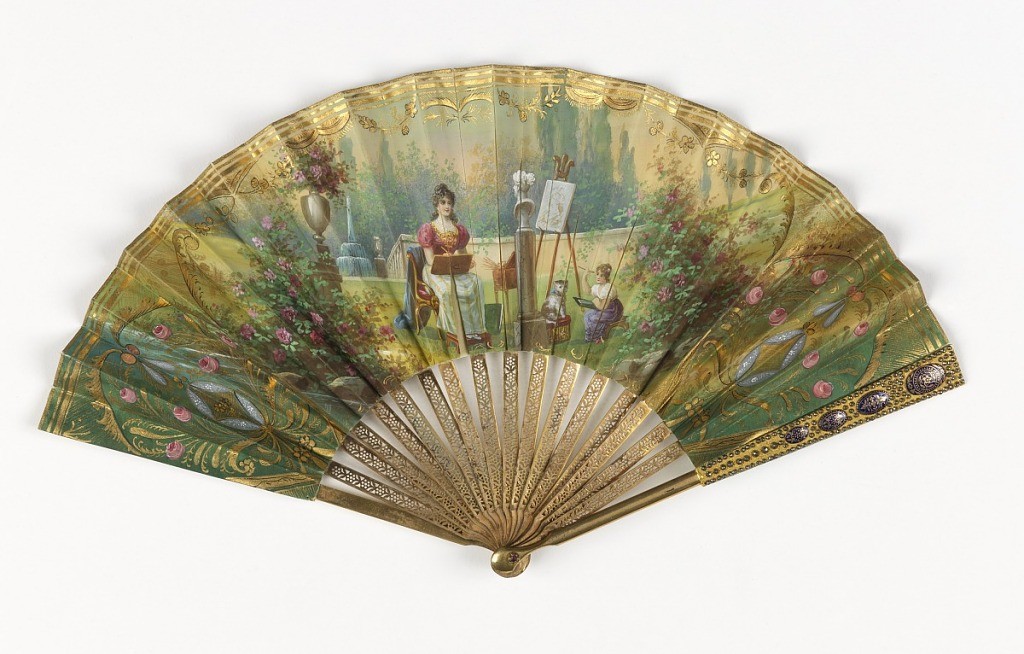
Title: Pleated fan and case
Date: early 20th century
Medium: Painted and gilded paper leaf, gilt bronze guards and sticks with enamel plaques and cut steel, paste gem at rivet head
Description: Pleated fan. Painted and gilded paper leaf. Obverse: garden scene of a woman and young girl painting. Ends decorated with designs in gold and colors on green ground. Reverse: scene of three women fishing by a stream. Gilt bronze guards and sticks, guards with oval enamel plaques and cut steel. Amethyst paste rivet head. In plain white satin covered box.